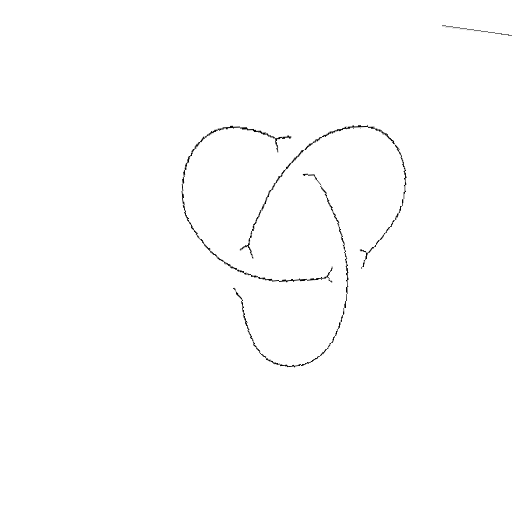
Crossing number: 3